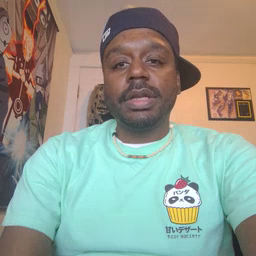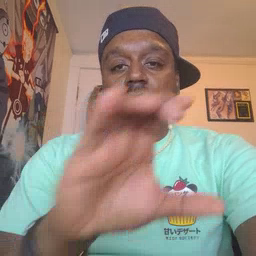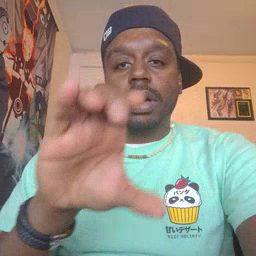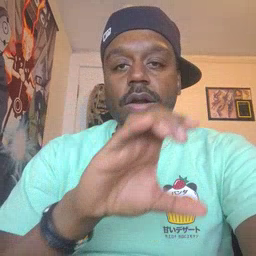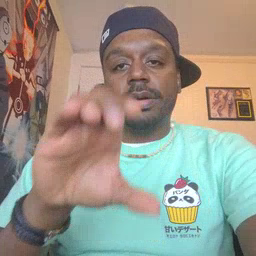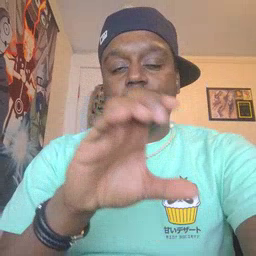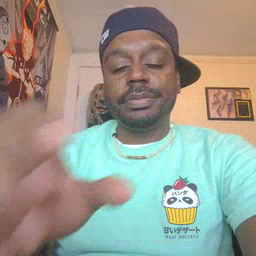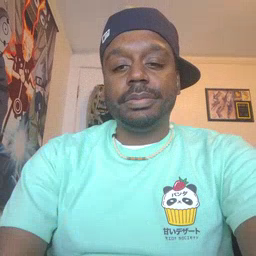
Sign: chocolate